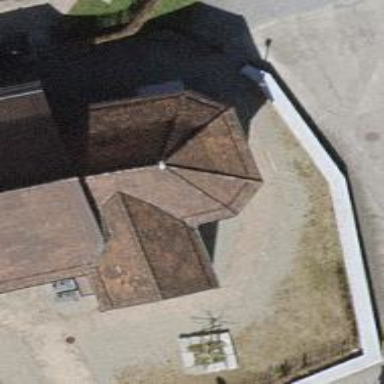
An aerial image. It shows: View of roof edge.